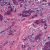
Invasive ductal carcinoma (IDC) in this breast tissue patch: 1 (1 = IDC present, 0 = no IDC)